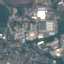
Land use / land cover: Industrial